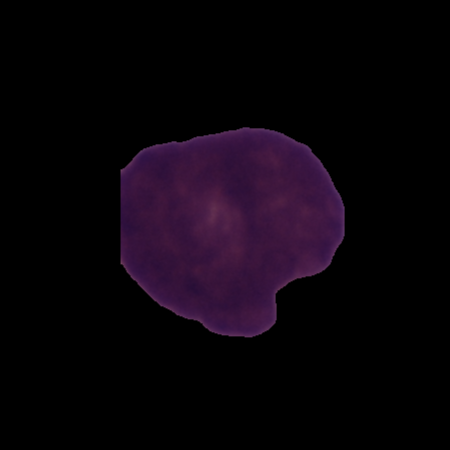
Label: cancer